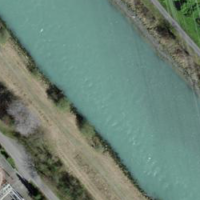
EUNIS habitat code: 15
Species observed at this site:
Cornus sanguinea